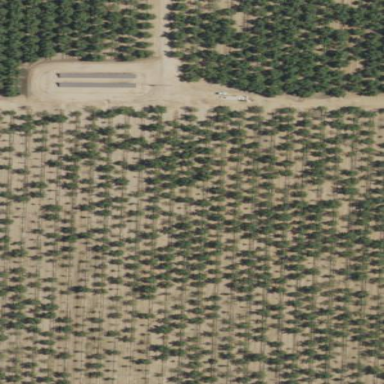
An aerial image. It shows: Orchard.